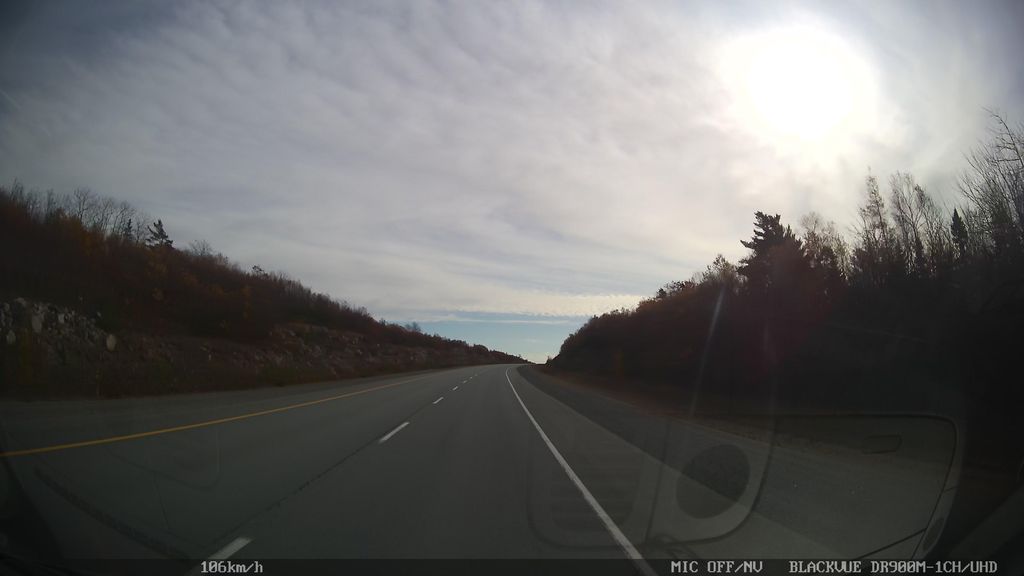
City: halifax